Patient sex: M
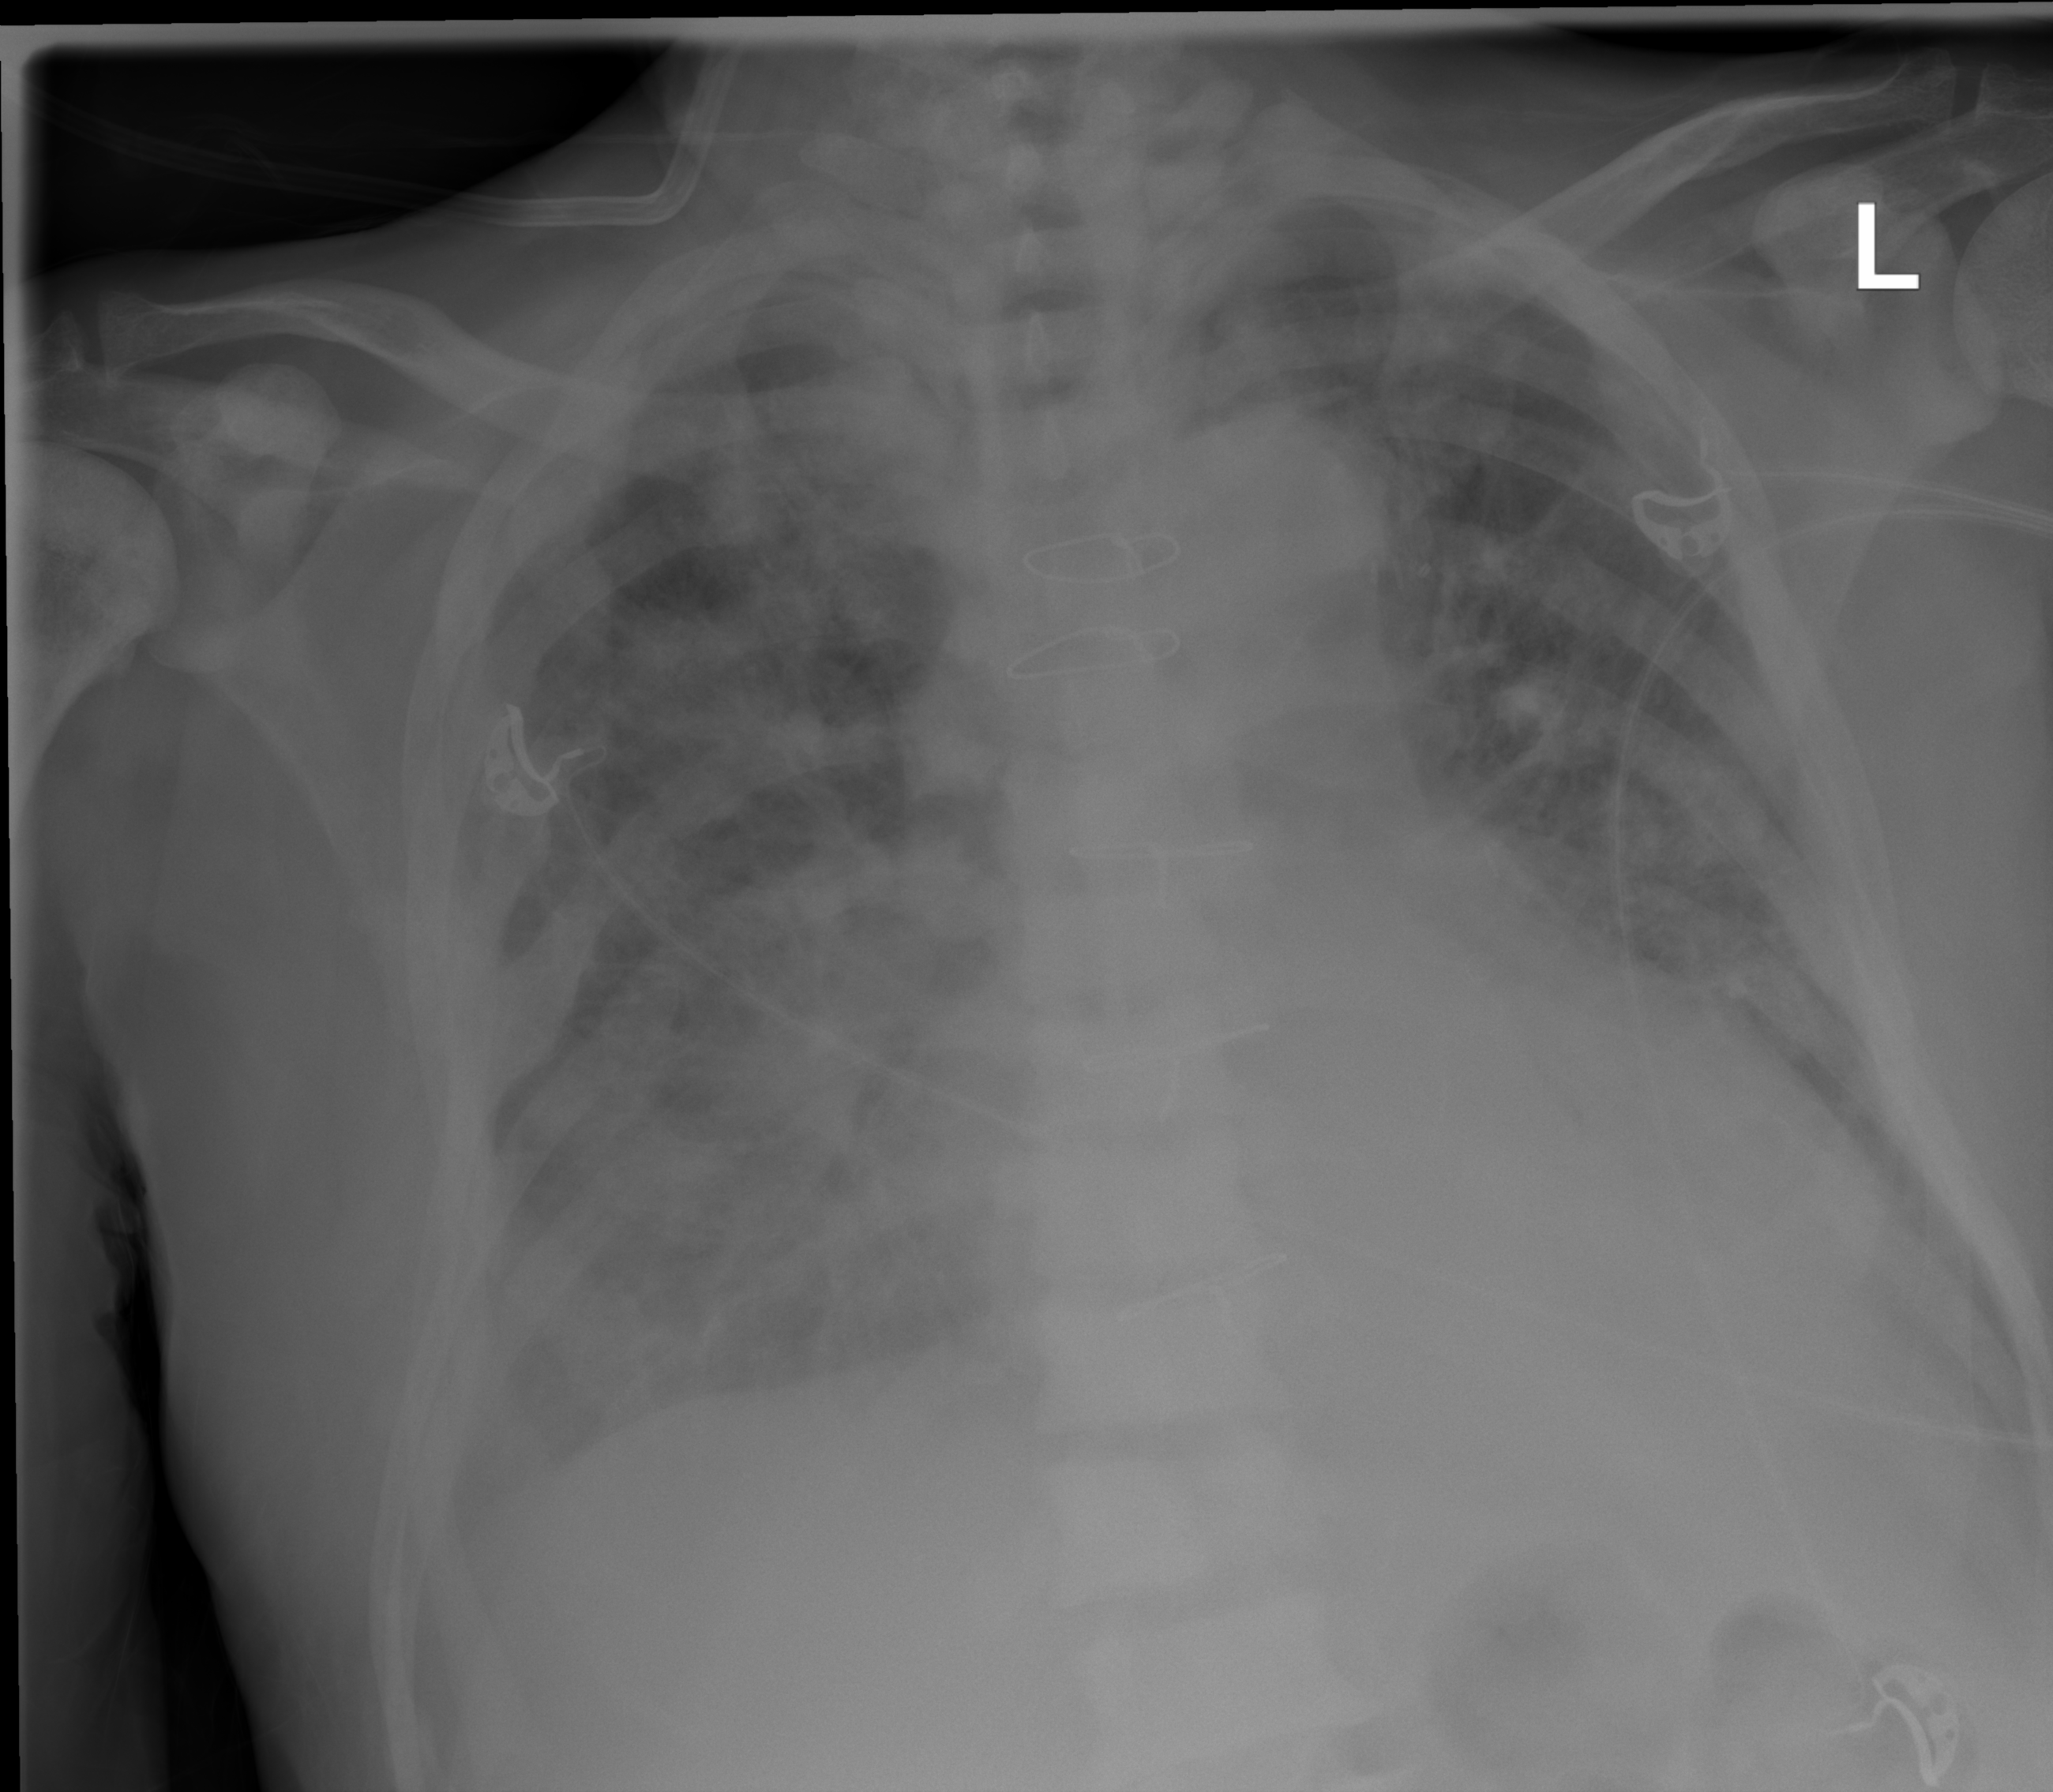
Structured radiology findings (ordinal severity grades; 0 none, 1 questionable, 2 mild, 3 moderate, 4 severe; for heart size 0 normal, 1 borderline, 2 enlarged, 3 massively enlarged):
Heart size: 0
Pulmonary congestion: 0
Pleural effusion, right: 0
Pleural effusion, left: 0
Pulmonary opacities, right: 3
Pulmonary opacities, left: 3
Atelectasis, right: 3
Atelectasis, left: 2